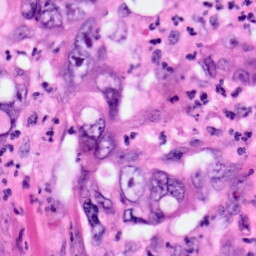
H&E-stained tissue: Pancreatic